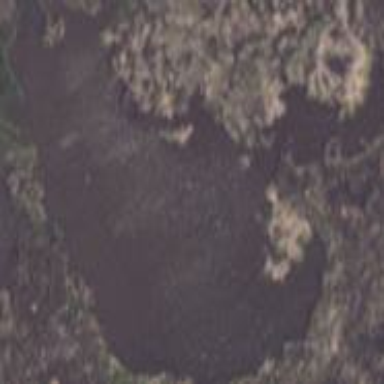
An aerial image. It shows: Peaceful pond surrounded by nature.